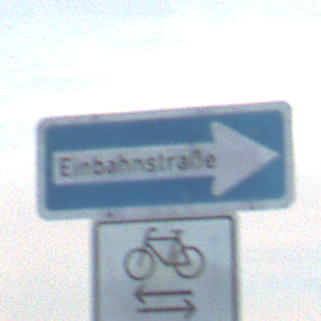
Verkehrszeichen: EinbahnstrasseRechtsweisend
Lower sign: RichtungsangabeDurchPfeile9
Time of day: SunriseSunset
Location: Outdoor (RoadRail)
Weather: PartlyCloudy
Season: NotSpecified
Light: Natural